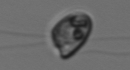
Label: flagellate_morphotype1